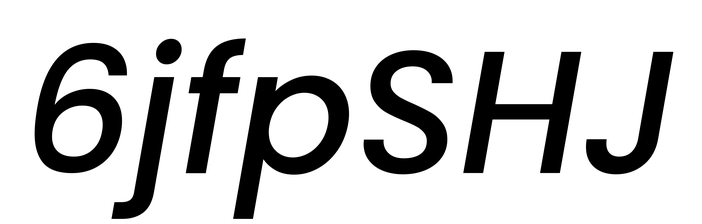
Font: Poppins-MediumItalic